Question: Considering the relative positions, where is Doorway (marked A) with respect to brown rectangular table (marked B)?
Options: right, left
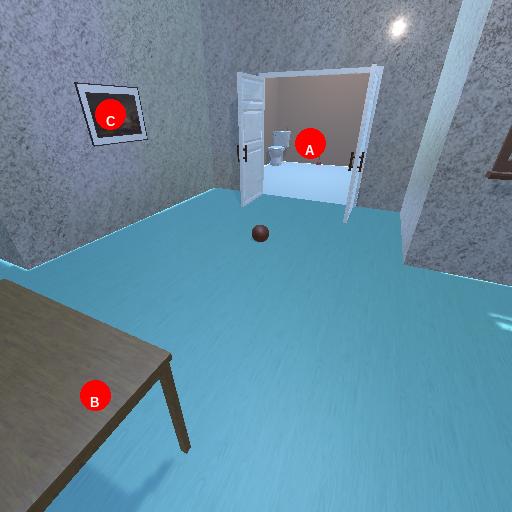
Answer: right